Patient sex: M
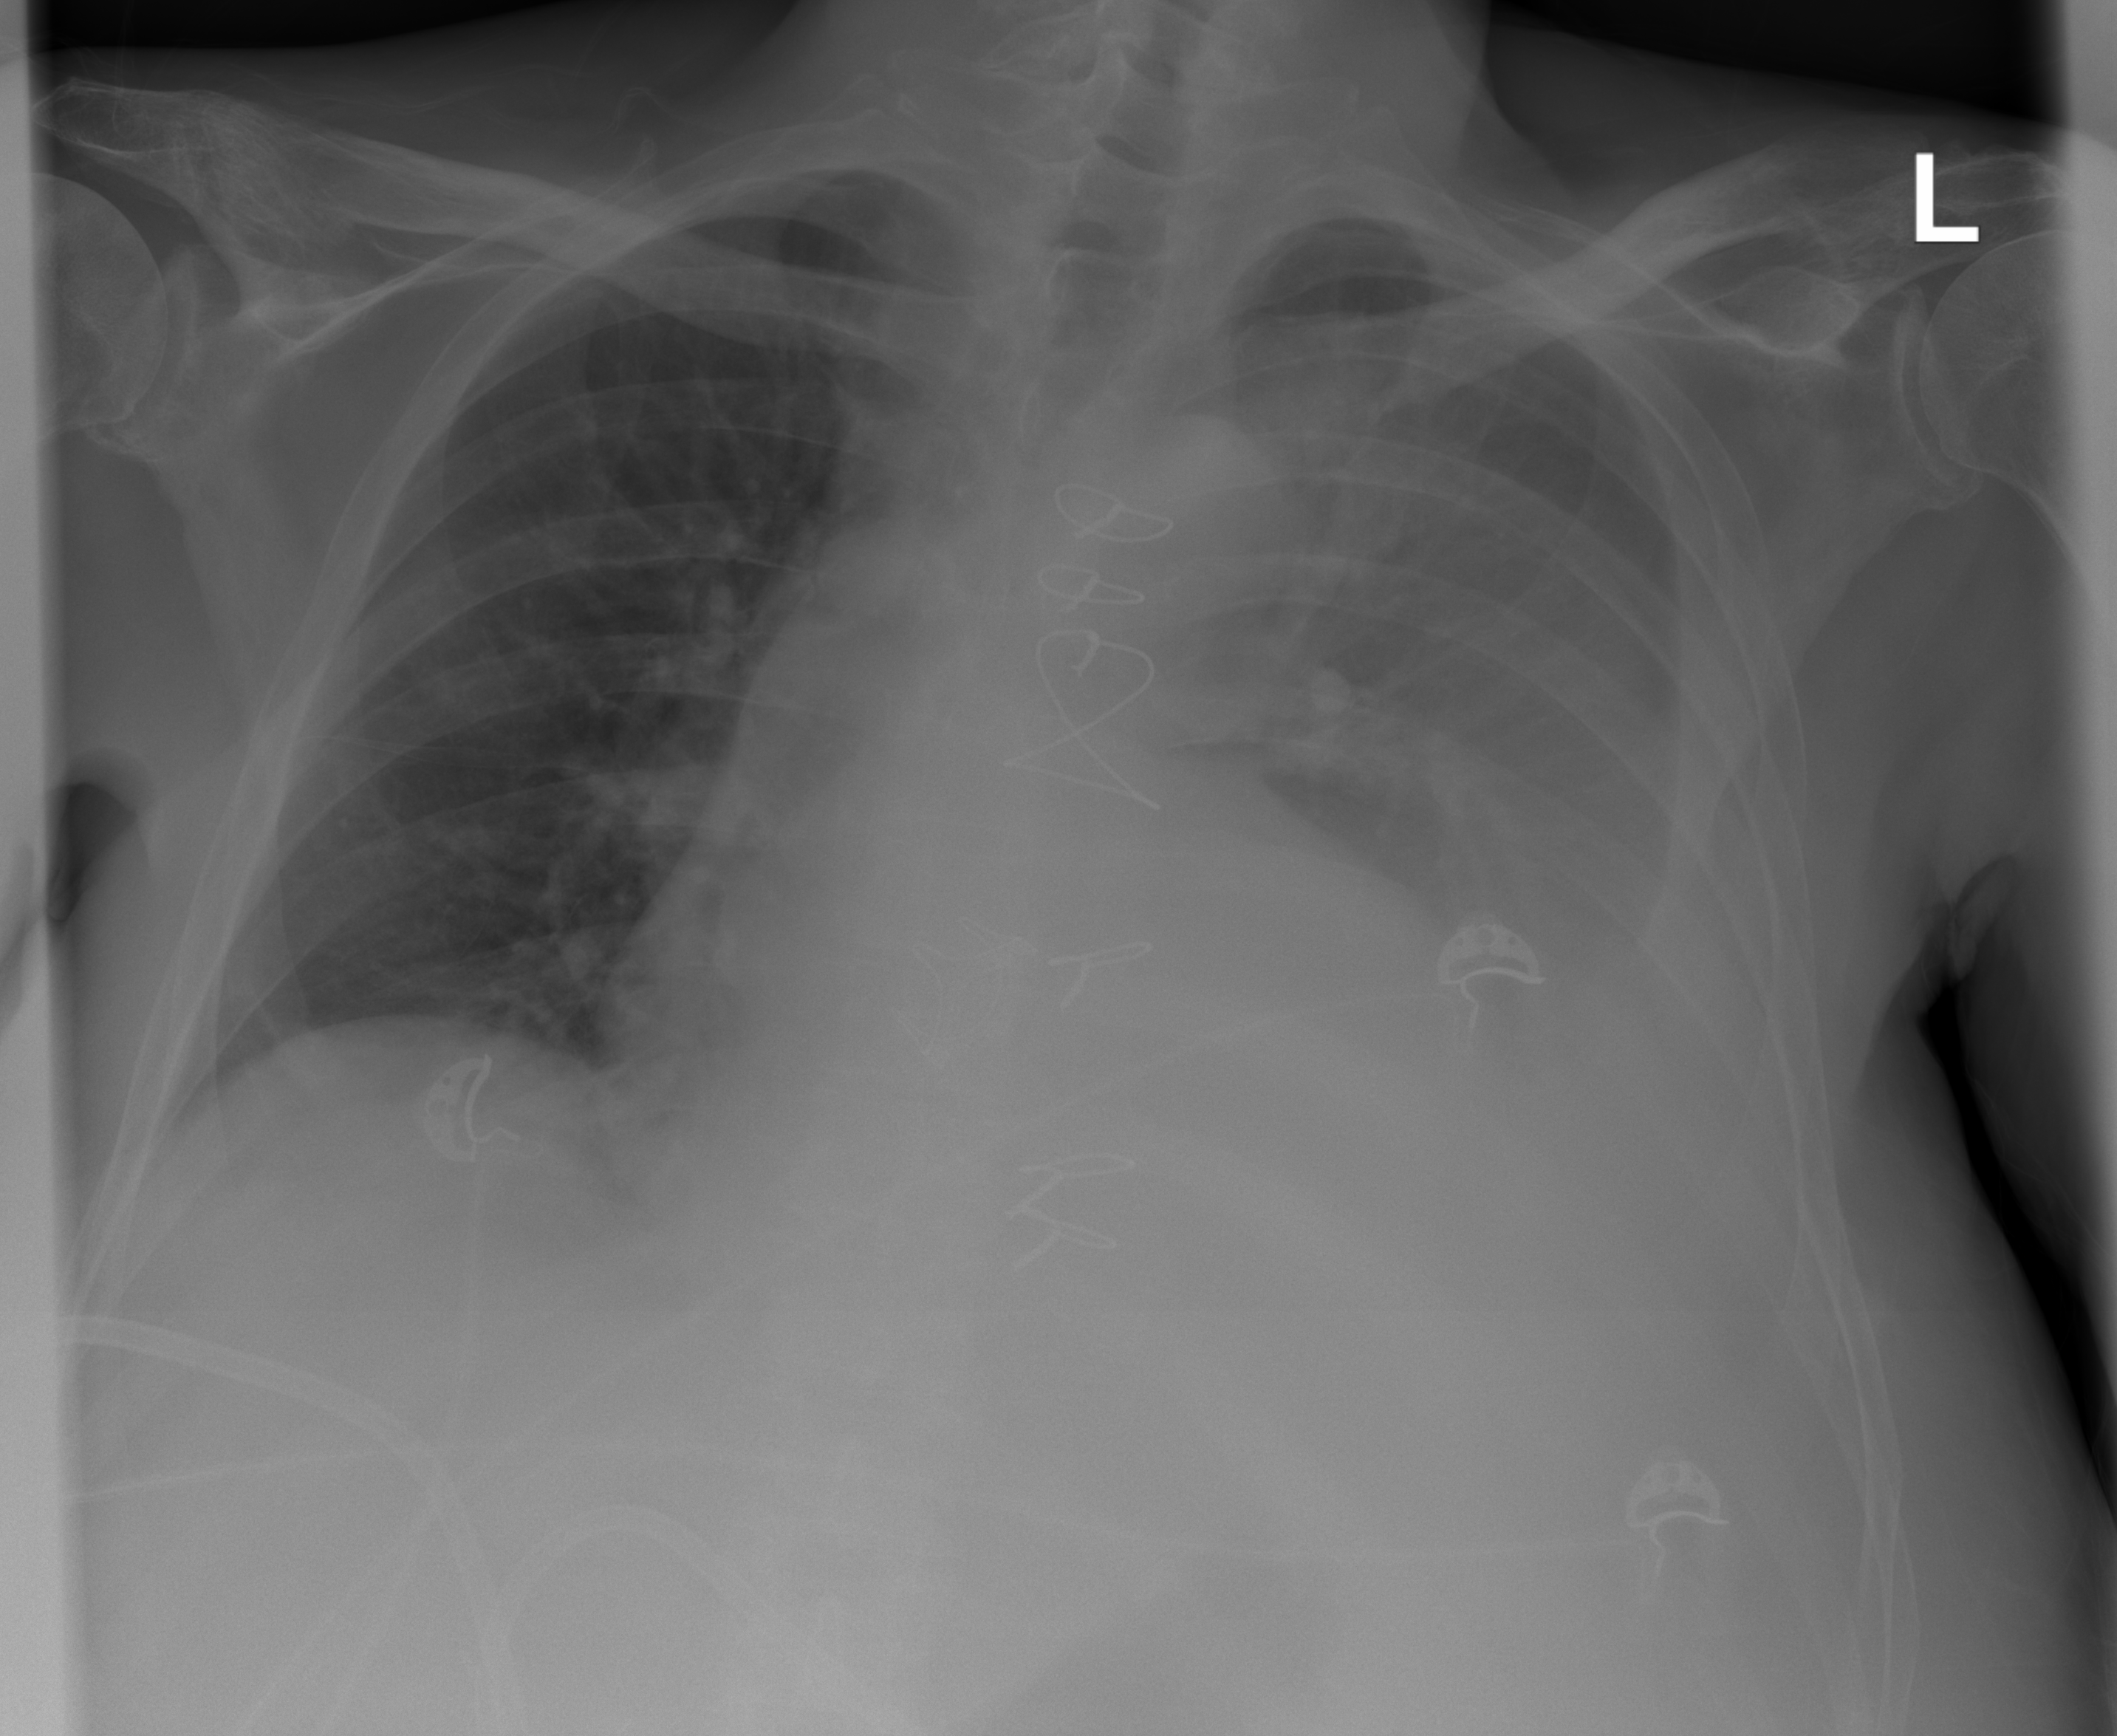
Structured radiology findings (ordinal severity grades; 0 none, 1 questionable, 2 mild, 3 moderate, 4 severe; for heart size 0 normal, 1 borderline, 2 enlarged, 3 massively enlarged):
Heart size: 2
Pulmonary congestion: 0
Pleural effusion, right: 0
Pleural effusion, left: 3
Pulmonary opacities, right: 0
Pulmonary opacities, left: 0
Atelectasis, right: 0
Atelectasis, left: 3